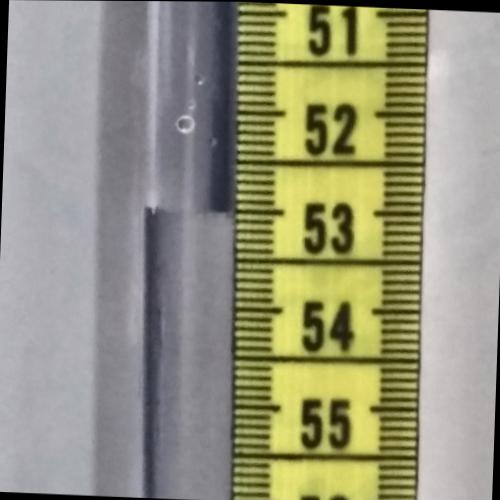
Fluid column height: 53.0 cm